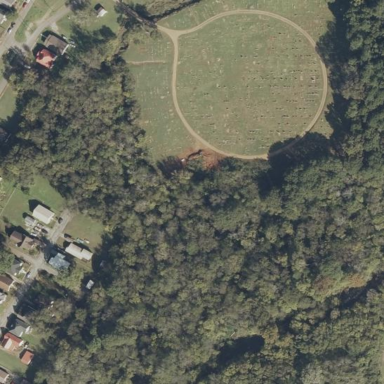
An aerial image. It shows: Cemetery.